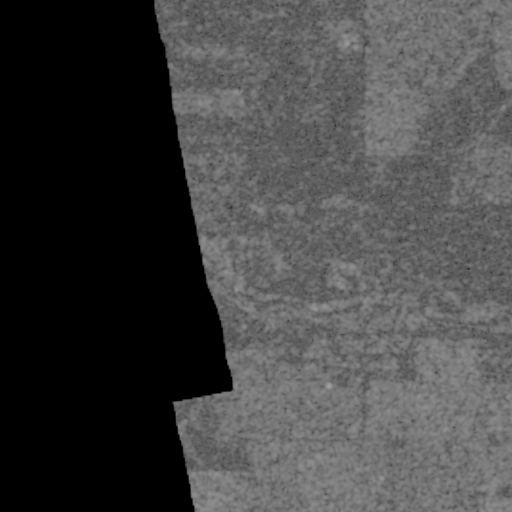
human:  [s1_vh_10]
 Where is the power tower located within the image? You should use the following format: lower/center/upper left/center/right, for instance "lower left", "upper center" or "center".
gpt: The power tower is located in the right of the image.
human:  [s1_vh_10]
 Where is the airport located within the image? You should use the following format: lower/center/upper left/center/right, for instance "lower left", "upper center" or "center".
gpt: There is no airport in the image.

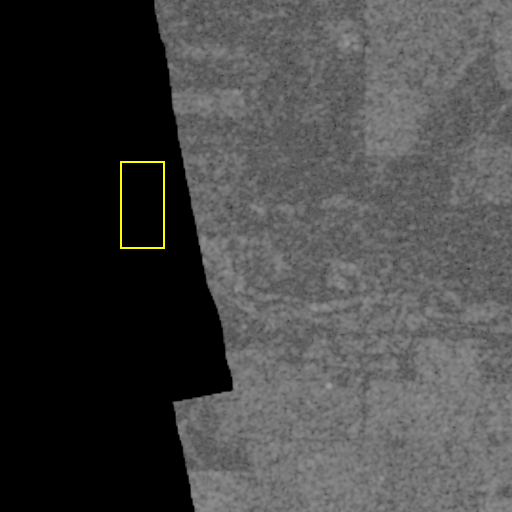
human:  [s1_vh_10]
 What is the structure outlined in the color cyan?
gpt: There is no cyan outline.
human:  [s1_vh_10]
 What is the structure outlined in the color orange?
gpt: There is no structure outlined in orange.